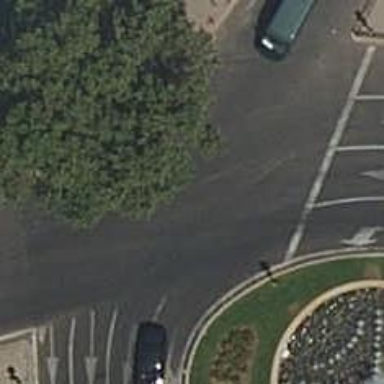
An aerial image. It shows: Secondary road with asphalt surface leading to roundabout.